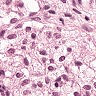
Metastatic tissue present: no